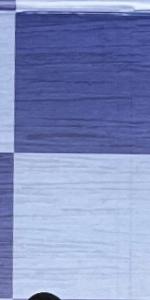
Label: Empty